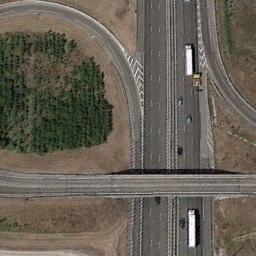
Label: overpass